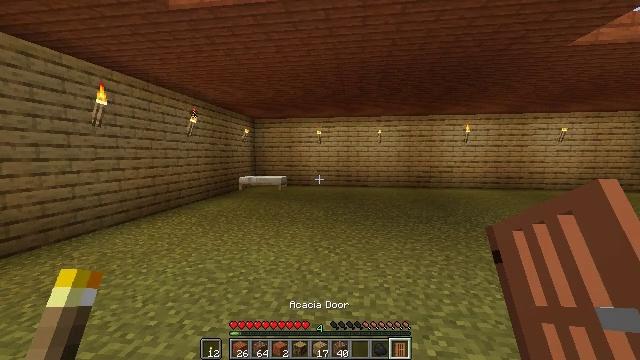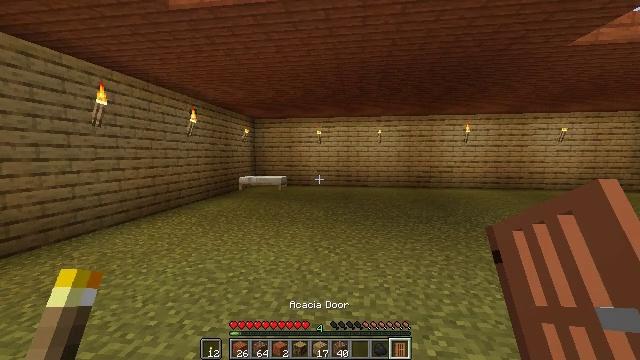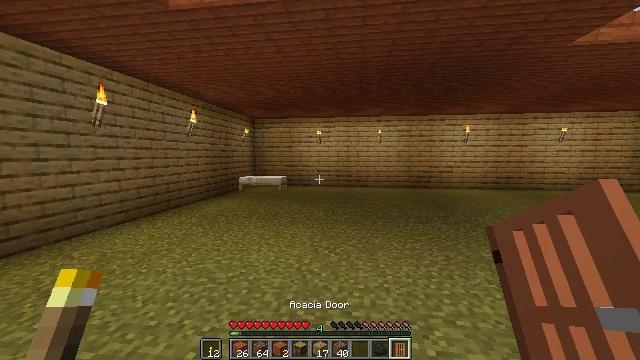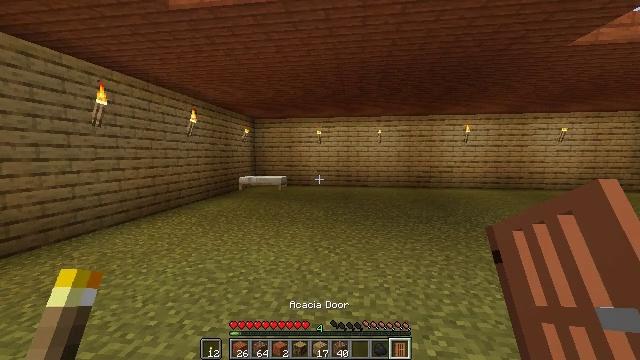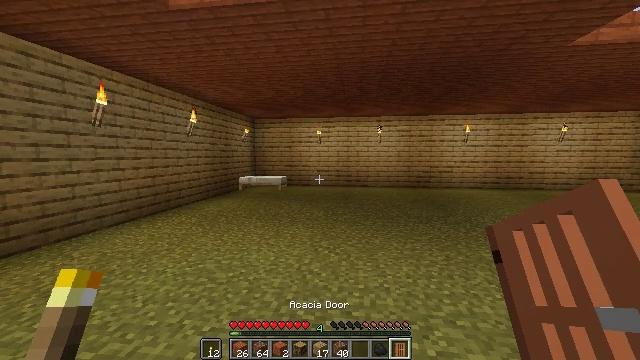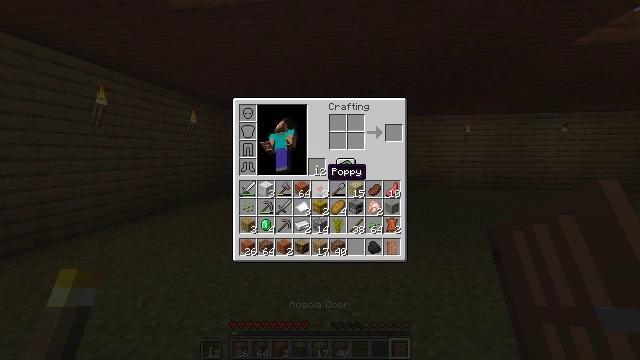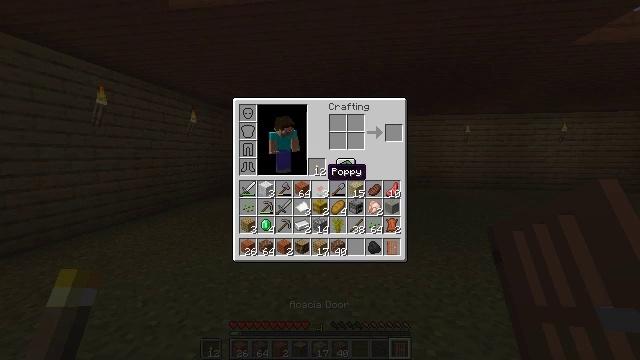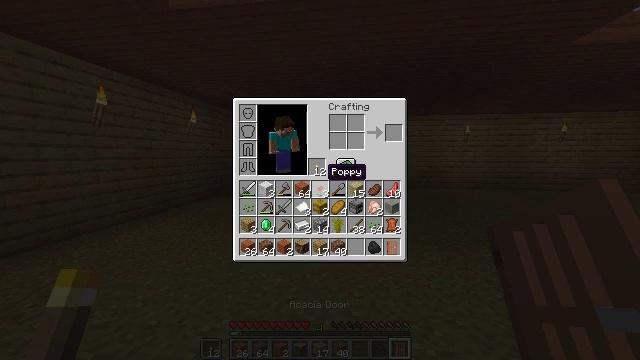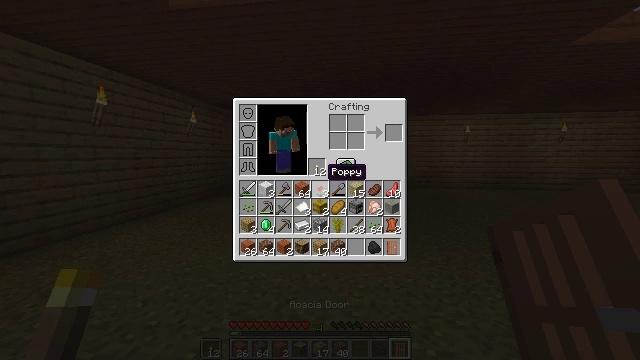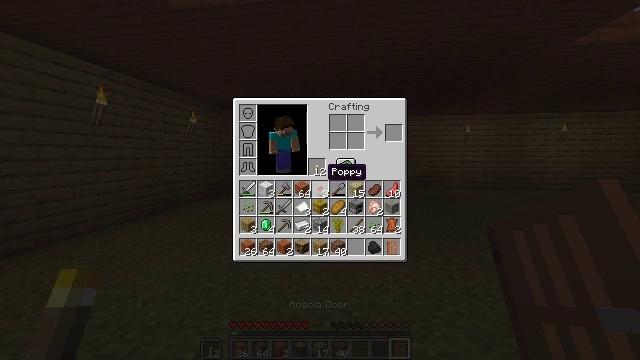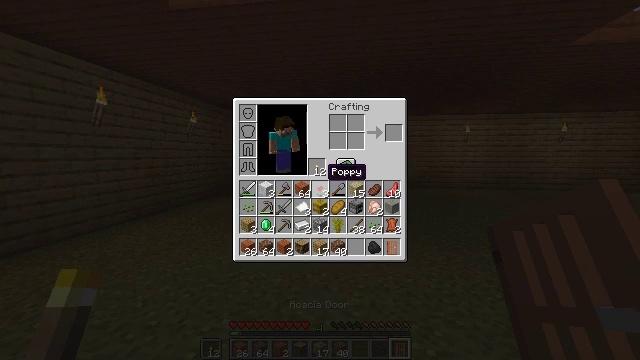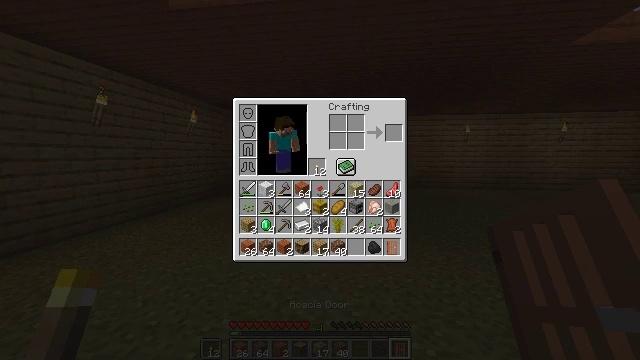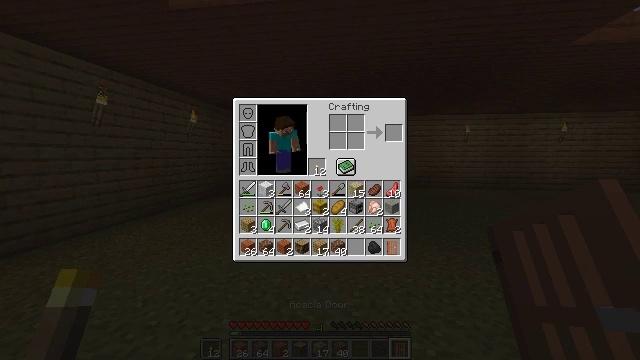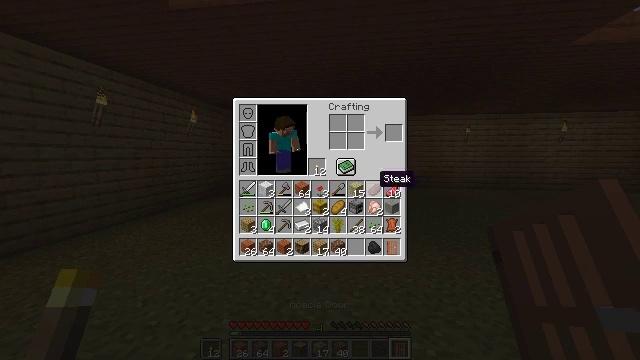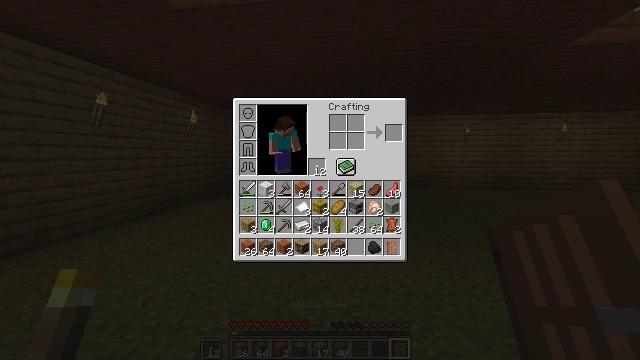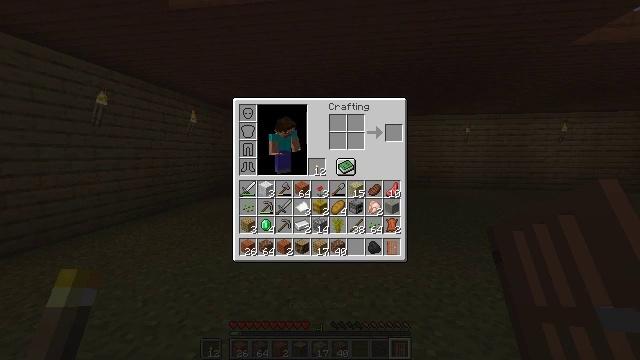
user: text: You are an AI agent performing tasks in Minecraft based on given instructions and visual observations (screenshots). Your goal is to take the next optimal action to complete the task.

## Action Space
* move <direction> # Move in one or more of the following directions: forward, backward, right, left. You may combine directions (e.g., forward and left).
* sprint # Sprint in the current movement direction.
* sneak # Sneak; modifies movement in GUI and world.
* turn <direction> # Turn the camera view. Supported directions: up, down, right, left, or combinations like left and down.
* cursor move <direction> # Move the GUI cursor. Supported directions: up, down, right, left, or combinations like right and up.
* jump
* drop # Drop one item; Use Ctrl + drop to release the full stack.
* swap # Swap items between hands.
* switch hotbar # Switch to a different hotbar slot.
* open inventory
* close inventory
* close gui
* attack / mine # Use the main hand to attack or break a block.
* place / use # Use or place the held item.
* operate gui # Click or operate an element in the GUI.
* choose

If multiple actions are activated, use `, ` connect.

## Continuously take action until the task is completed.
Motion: motion action
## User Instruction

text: Get an acacia slab from acacia planks in the crafting table.
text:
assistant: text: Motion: no_op
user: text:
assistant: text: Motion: no_op
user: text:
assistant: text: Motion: no_op
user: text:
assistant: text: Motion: no_op
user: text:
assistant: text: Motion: open inventory
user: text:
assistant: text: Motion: open inventory
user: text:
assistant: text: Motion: open inventory
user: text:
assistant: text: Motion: no_op
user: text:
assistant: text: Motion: no_op
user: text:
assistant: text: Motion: no_op
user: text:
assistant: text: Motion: cursor move right
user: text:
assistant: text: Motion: cursor move right
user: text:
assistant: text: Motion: cursor move right and down
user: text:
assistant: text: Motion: cursor move right and down
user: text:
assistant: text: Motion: cursor move right and down
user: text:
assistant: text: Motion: no_op
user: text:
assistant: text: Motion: no_op
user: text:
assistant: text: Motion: no_op
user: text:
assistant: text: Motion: no_op
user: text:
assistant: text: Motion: no_op
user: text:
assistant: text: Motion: no_op
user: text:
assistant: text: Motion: no_op
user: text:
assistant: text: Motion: no_op
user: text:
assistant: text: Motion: no_op
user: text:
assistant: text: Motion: no_op
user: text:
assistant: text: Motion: no_op
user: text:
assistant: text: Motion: no_op
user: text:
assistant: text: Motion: no_op
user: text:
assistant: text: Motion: no_op
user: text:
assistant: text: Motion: no_op